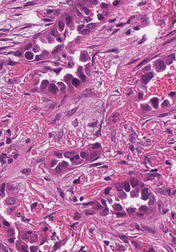
Tumor epithelial tissue: yes
Tumor-associated stroma tissue: yes
Normal tissue: no